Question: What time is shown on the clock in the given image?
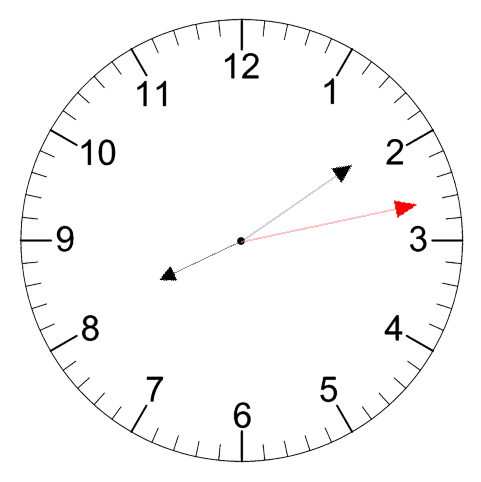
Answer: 08:09:13